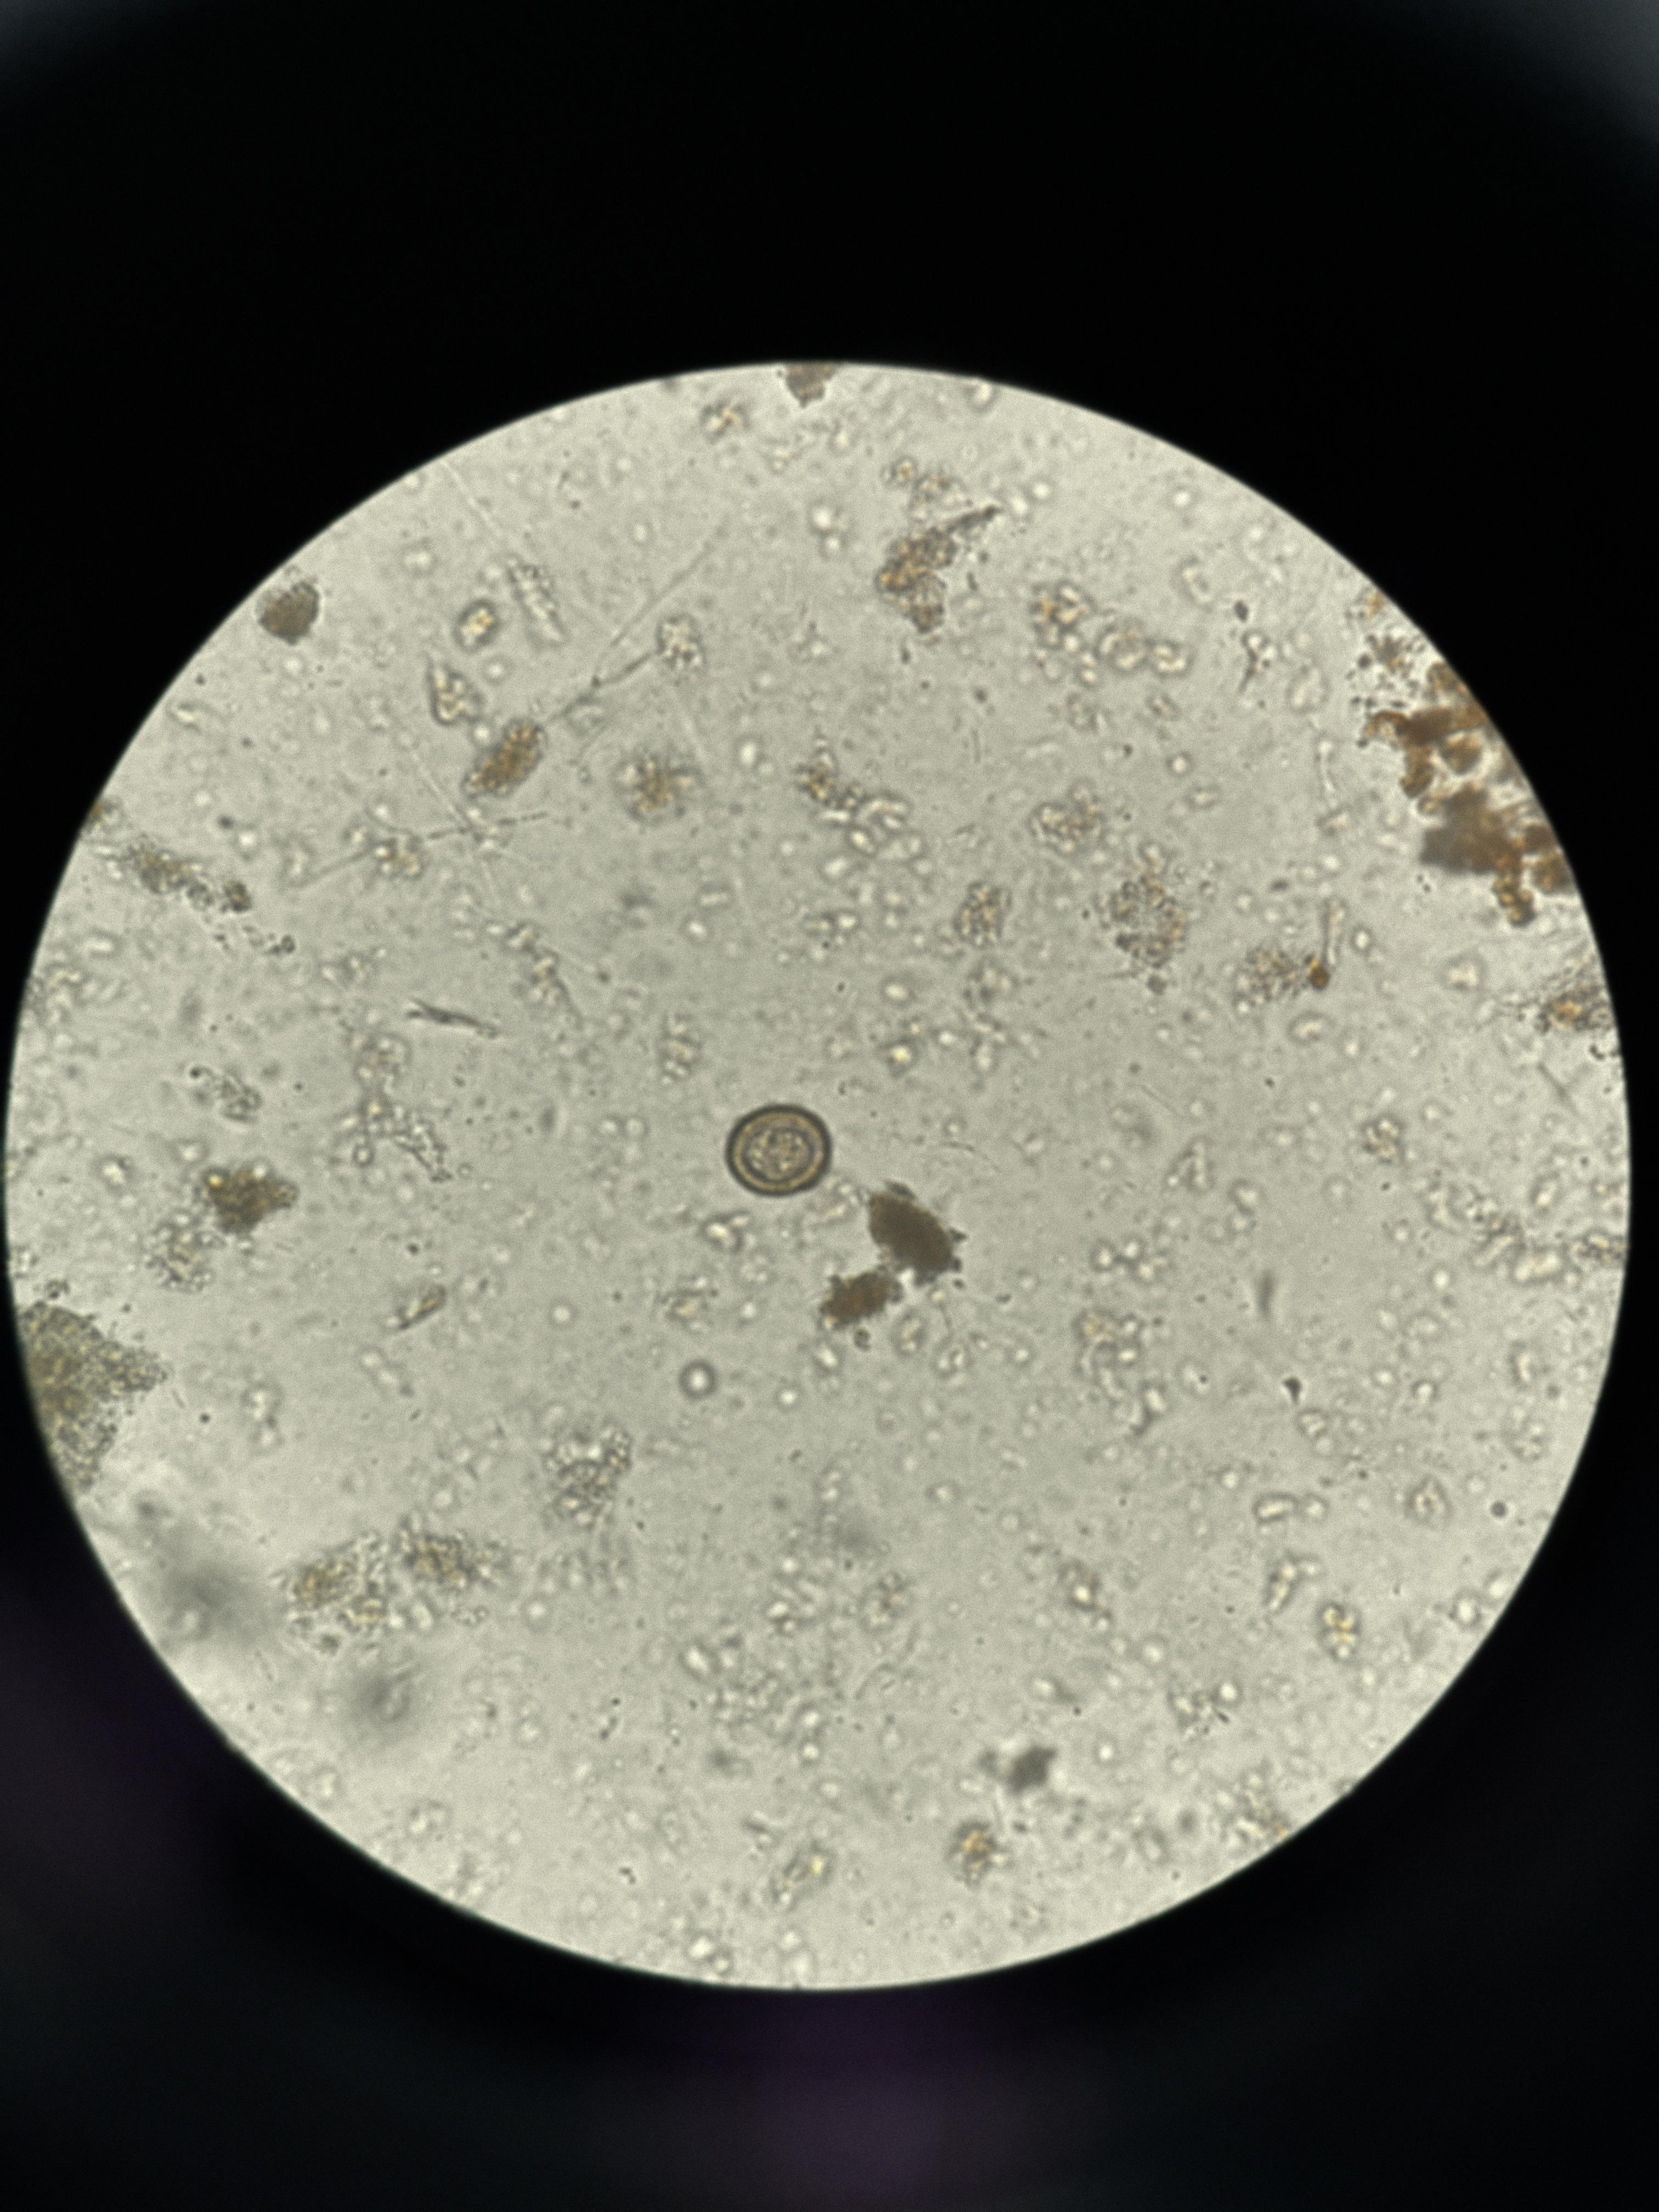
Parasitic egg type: Taenia spp. egg